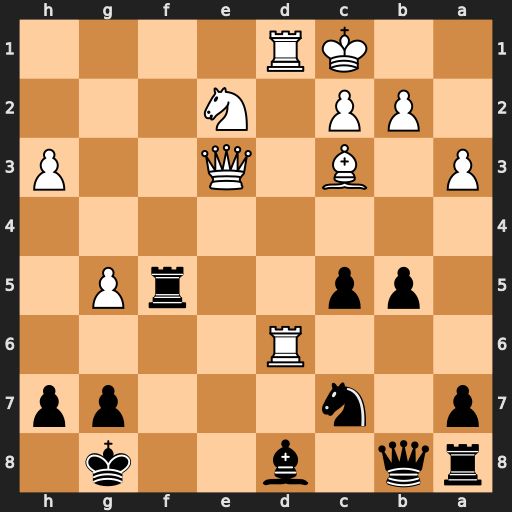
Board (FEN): rq1b2k1/p1n3pp/3R4/1pp2rP1/8/P1B1Q2P/1PP1N3/2KR4
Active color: b
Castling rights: -
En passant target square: -
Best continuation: Bxg5 Qxg5 Rxg5